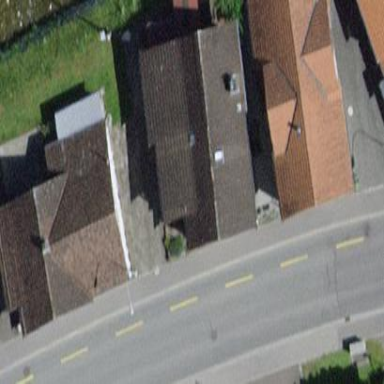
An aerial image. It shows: Detached building.